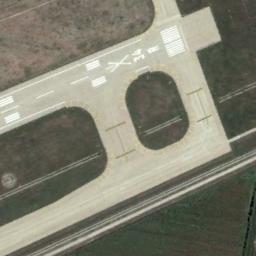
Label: runway